Question: How to complete the following style sheet that should produce HTML output in figure 1.
I have styled some part of it but could not make it exactly the same as in figure 1. I have tried "copy element" in XSL but gave me duplicate results.
'''
<?xml version="1.0"?>
<?xml-stylesheet type="text/xsl" href="research.xsl"?>
<ResearchGroups xmlns="http://www.sam.com/sam.html">
<Group name="Intelligent Systems Group" id="ISG"> The Intelligent
Systems Group pursues internationally-leading research in a wide
range of intelligent systems. </Group>
<Group name="Robotics" id="RBT"> The Essex robotics group is one of
the largest mobile robotics groups in the UK. </Group>
<Staff name="Callaghan, Vic" title="Professor" groups="ISG RBT">
Intelligent environments and robotics. </Staff>
<Staff name="Gu, Dongbing" title="Dr" groups="RBT"> Multi-agent
and distributed control systems. </Staff>
</ResearchGroups>
'''
'''
<xsl:stylesheet
xmlns:xsl="http://www.w3.org/1999/XSL/Transform"
xmlns:rg="http://www.sam.com/sam.html"
xmlns="http://wwww.w3.org/1999/xhtml"
version="2.0"> <xsl:template match="/">
<html>
<head> <title>Research Groups</title> </head>
<body> <xsl:apply-templates select="//rg:Group"/> </body>
</html> </xsl:template> <xsl:template match="rg:Group">
<xsl:variable name="ID" select="@id"/>
<h3> <a name="{$ID}"> <xsl:value-of select="@name"/> </a> </h3>
<p> <xsl:value-of select="text()"/> </p>
</xsl:template>
</xsl:stylesheet>
'''
the XSLT style sheet should output the following HTML

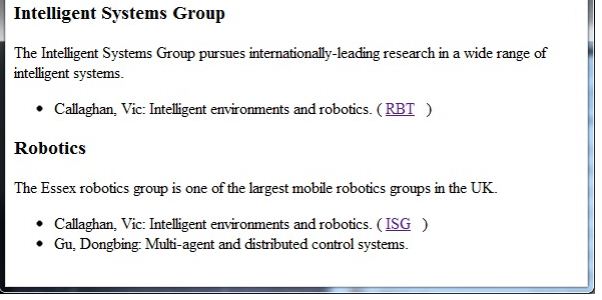
Answer: Something like this I think:
'''
<xsl:stylesheet xmlns:xsl="http://www.w3.org/1999/XSL/Transform" xmlns:rg="http://www.sam.com/sam.html" xmlns="http://wwww.w3.org/1999/xhtml" version="2.0">
<xsl:template match="/">
<html>
<head>
<title>Research Groups</title>
</head>
<body>
<xsl:apply-templates select="//rg:Group"/>
</body>
</html>
</xsl:template>
<xsl:template match="rg:Group">
<xsl:variable name="ID" select="@id"/>
<h3>
<a name="{$ID}">
<xsl:value-of select="@name"/>
</a>
</h3>
<p>
<xsl:value-of select="text()"/>
</p>
<ul>
<xsl:apply-templates select="//rg:Staff[contains(@groups, current()/@id)]">
<xsl:with-param name="curGroup"><xsl:value-of select="@id"/></xsl:with-param>
</xsl:apply-templates>
</ul>
</xsl:template>
<xsl:template match="rg:Staff">
<xsl:param name="curGroup"/>
<li>
<xsl:value-of select="@name"/>
<xsl:text>: </xsl:text>
<xsl:value-of select="text()"/>
<xsl:if test="//rg:Group[(@id != $curGroup) and contains(current()/@groups, @id)]">
<xsl:text> ( </xsl:text>
<xsl:apply-templates select="//rg:Group[(@id != $curGroup) and contains(current()/@groups, @id)]" mode="otherGroups"/>
<xsl:text> ) </xsl:text>
</xsl:if>
</li>
</xsl:template>
<xsl:template match="rg:Group" mode="otherGroups">
<a href="#{@id}">
<xsl:value-of select="@id"/>
</a>
</xsl:template>
</xsl:stylesheet>
'''